Question: I have a scatter plot of a dataset and I am interested in calculating the upper bound of the data. I don't know if this is a standard statistical approach so what I was considering doing was splitting the X-axis data into small ranges, calculating the max for these ranges and then trying to identify a function to describe these points. Is there a function already in R to do this?
If it's relevant there are 92611 points.

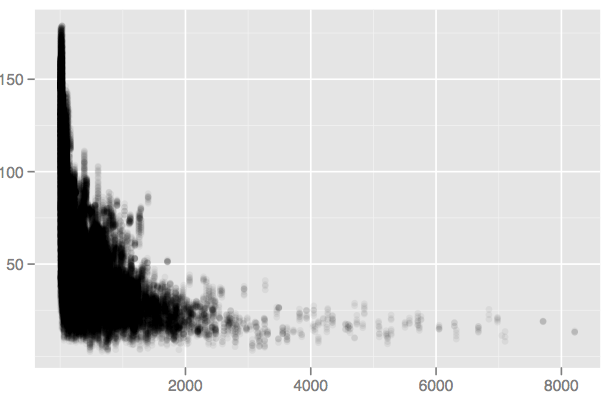
Answer: You might like to look into quantile regression, which is available in the <URL> would fit a model to the median response, conditional upon the model covariates.
Here is an example using the package, to show you what I mean. First, generate some dummy data similar to the data you show:
'''
set.seed(1)
N <- 5000
DF <- data.frame(Y = rev(sort(rlnorm(N, -0.9))) + rnorm(N),
X = seq_len(N))
plot(Y ~ X, data = DF)
'''
Next, fit the model to the 99th percentile (or the 0.99 quantile):
'''
mod <- rq(Y ~ log(X), data = DF, tau = .99)
'''
To generate the "fitted line", we predict from the model at 100 equally spaced values in 'X'
'''
pDF <- data.frame(X = seq(1, 5000, length = 100))
pDF <- within(pDF, Y <- predict(mod, newdata = pDF))
'''
and add the fitted model to the plot:
'''
lines(Y ~ X, data = pDF, col = "red", lwd = 2)
'''
This should give you this: